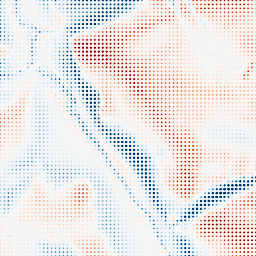
Category: classical
Decomposition family: uniform
Decomposition parameters: size: 50
Upsampling method: sinc_blackman
Upsampling parameters: scale: 8
kernel_size: 4
Upsampling scale: 8